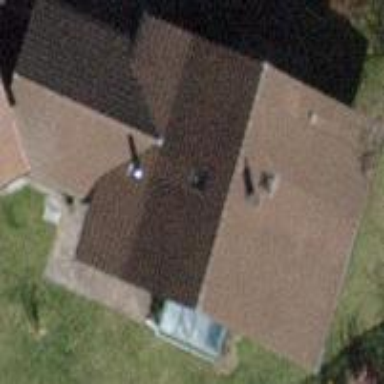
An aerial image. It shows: Gabled roofed house.